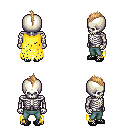
a pixel art fantasy rpg character, male body template, skeleton, yellow tattered cape, teal pants, light blonde mohawk hairstyle, ghillies, four views (front, back, left, right), 2x2 character sprite sheet, small pixel art, hard edges, no anti-aliasing